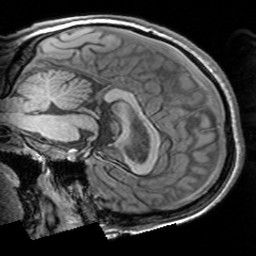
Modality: T1w
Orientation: sagittal
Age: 25
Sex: female
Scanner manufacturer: siemens
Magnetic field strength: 3 T
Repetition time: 1.63 s
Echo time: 0.00311 s